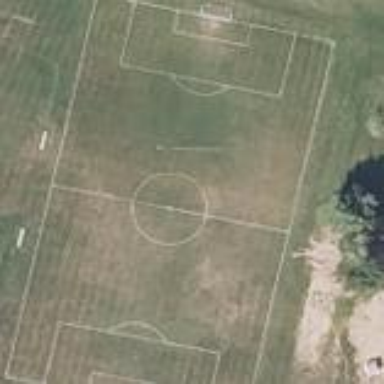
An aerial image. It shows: Soccer pitch designated for leisure and sports activities.